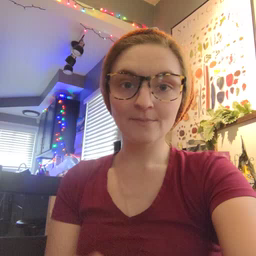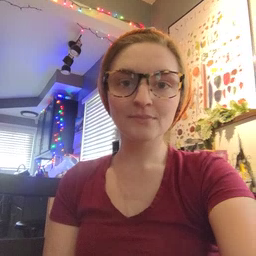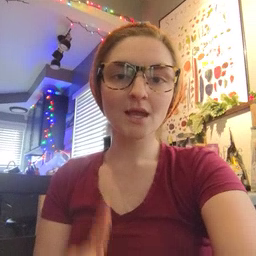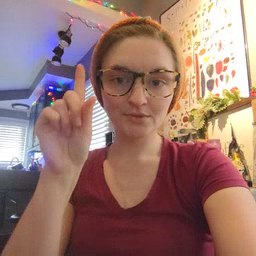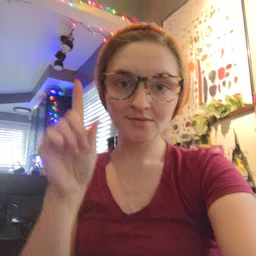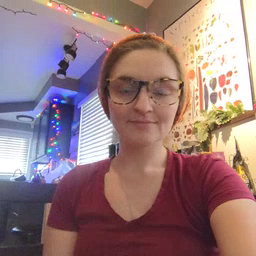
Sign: up